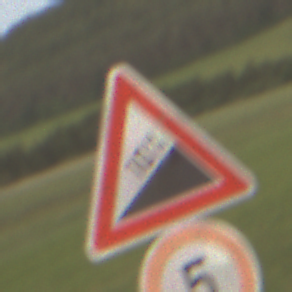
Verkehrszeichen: Steigung10
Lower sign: Geschwindigkeit5
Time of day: SunriseSunset
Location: Outdoor (Nature)
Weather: Clear
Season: NotSpecified
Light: Natural